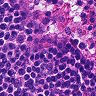
Metastatic tissue present: no